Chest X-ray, AP view. Patient: 22 years old, sex F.
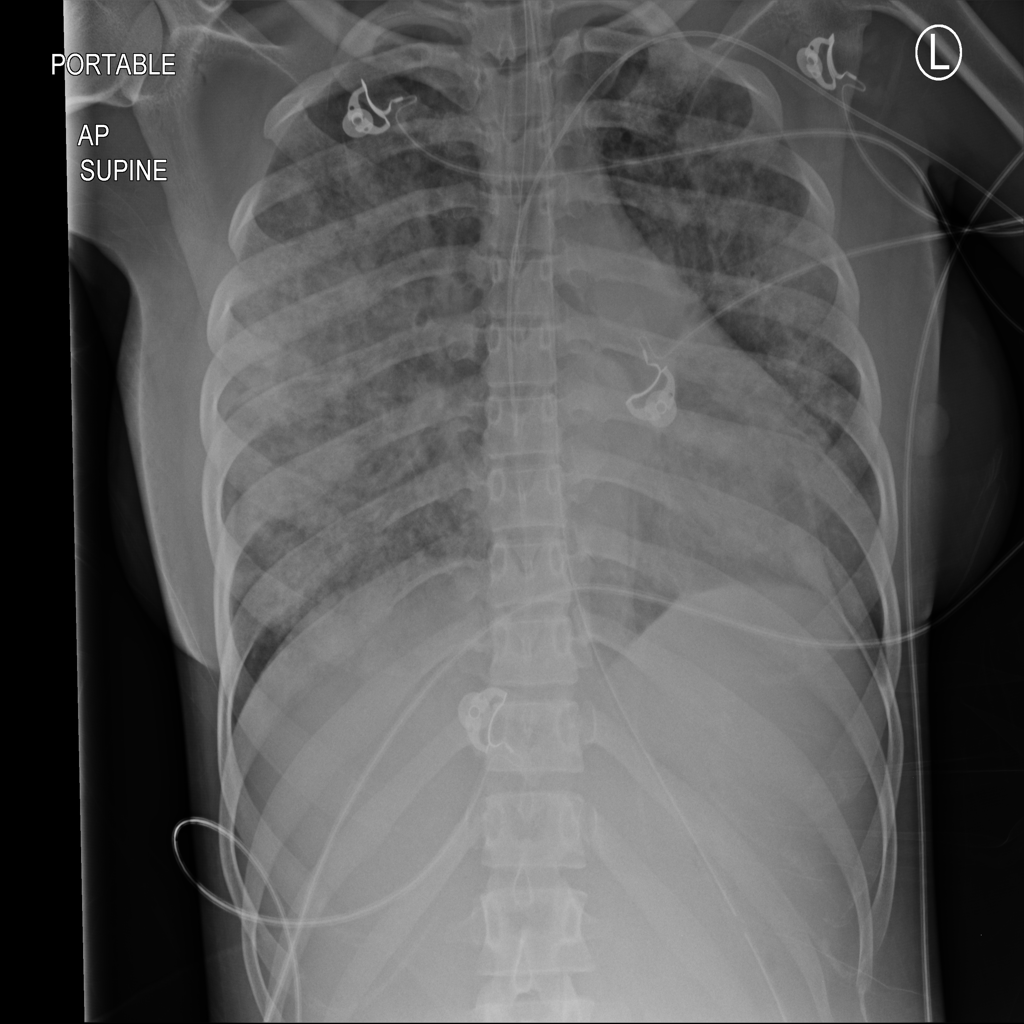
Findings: Infiltration